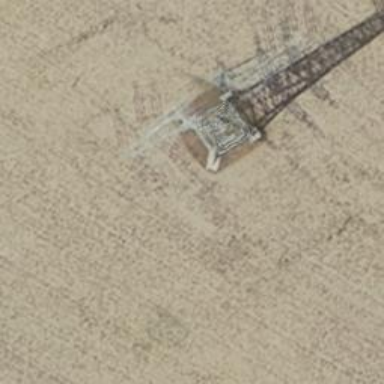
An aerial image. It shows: Power tower.